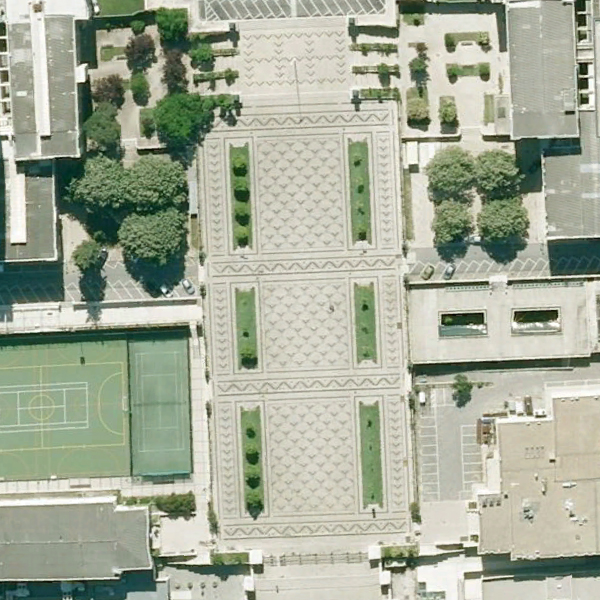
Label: Square